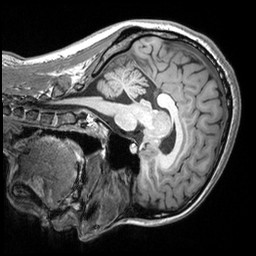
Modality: T1w
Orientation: sagittal
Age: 21
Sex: female
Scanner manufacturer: siemens
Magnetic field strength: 3 T
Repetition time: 2.53 s
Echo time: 0.00298 s